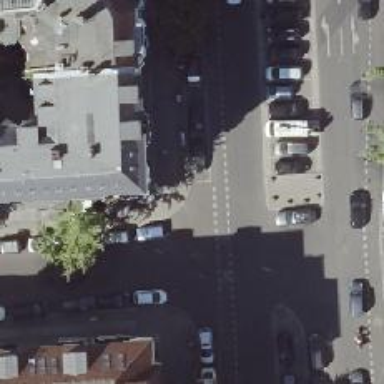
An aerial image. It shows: Unmarked crossing on asphalt footway.